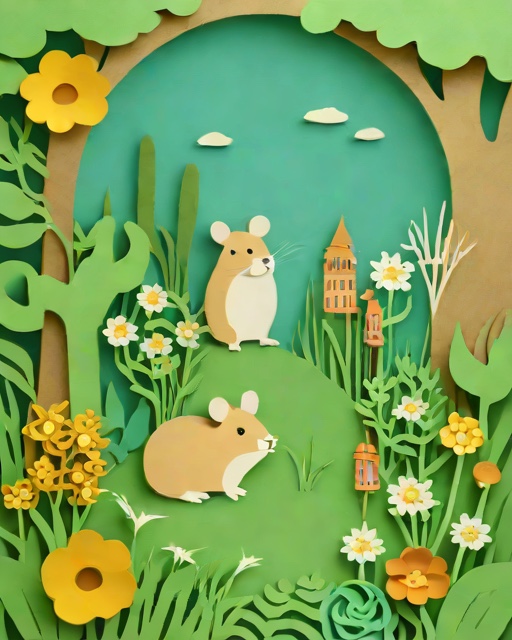
Category: Pets